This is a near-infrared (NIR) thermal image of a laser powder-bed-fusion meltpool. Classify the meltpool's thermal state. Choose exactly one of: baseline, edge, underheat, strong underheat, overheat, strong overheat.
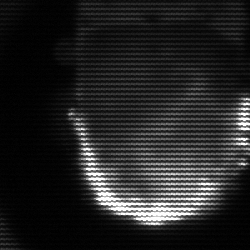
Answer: baseline